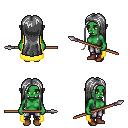
a pixel art fantasy rpg character, female body template, orc, green skin, yellow cape, metal pants, gray extra-long hairstyle, brown shoes, spear, four views (front, back, left, right), 2x2 character sprite sheet, small pixel art, hard edges, no anti-aliasing